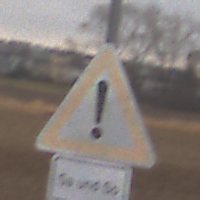
Verkehrszeichen: Gefahrenstelle
Zusatzzeichen unten: ZeitangabenMitBeschraenkungAufWochentage8
Umgebung: Outdoor, RoadRail
Tageszeit: Midday
Wetter: Overcast
Licht: Natural
Jahreszeit: NotSpecified
Kontrast: LowContrast